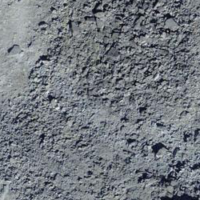
EUNIS habitat code: 48
Species observed at this site:
Androsace alpina